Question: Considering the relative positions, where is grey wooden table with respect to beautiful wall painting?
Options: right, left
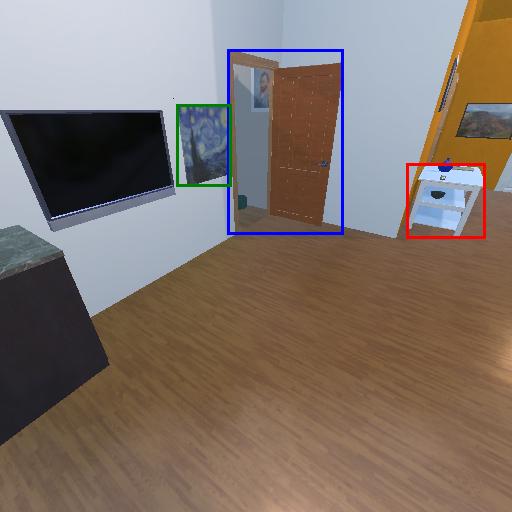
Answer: right